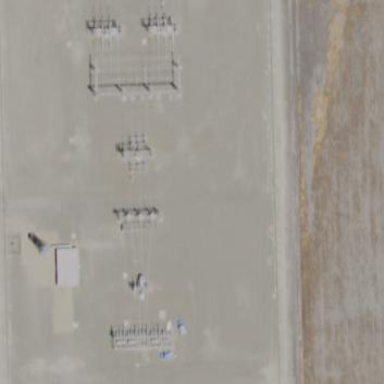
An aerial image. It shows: Substation surrounded by fence.